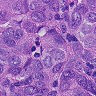
Metastatic tissue present: yes